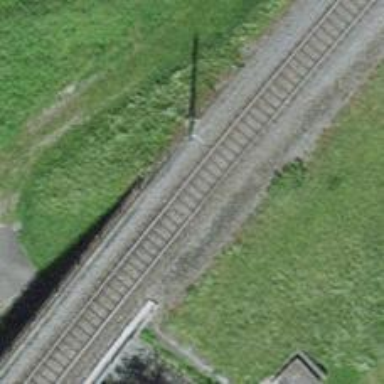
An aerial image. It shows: Single-track railway bridge with electrified contact line.